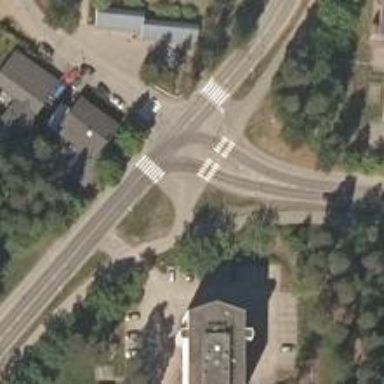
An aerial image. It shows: Asphalt cycleway with uncontrolled zebra crossing. There is island at the crossing.